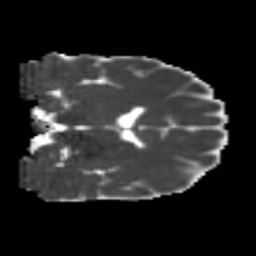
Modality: MD
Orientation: coronal
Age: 20
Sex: male
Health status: healthy
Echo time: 0.074 s